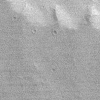
Atmospheric dust classification: not_dusty